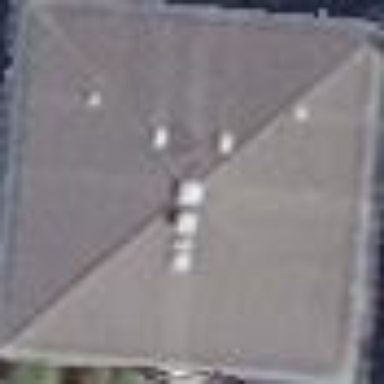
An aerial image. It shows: Residential building with pyramidal roof shape.